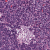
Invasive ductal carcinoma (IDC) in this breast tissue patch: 1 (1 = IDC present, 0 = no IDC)